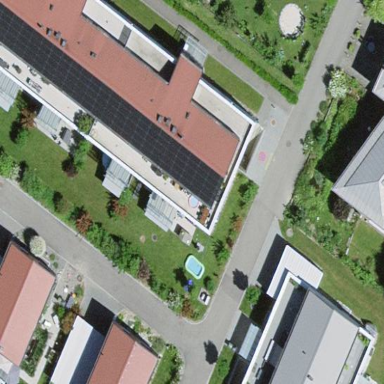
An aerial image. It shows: Terrace building.